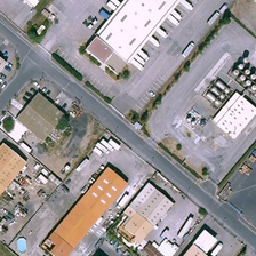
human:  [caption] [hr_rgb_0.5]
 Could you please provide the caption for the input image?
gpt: High trees are planted on both sides of the road.

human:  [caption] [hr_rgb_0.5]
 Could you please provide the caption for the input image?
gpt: Some big trees were planted on both sides of the road.

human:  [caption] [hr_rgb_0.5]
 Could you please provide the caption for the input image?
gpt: Many storage tanks are built in factories.

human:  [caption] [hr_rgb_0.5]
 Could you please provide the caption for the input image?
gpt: A large number of tanks have been built in the factory.

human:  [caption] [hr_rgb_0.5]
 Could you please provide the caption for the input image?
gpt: a large number of storage tanks are built in the factory.